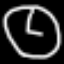
Label: clock